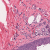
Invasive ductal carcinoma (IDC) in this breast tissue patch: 0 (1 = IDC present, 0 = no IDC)